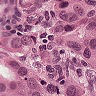
Metastatic tissue present: yes